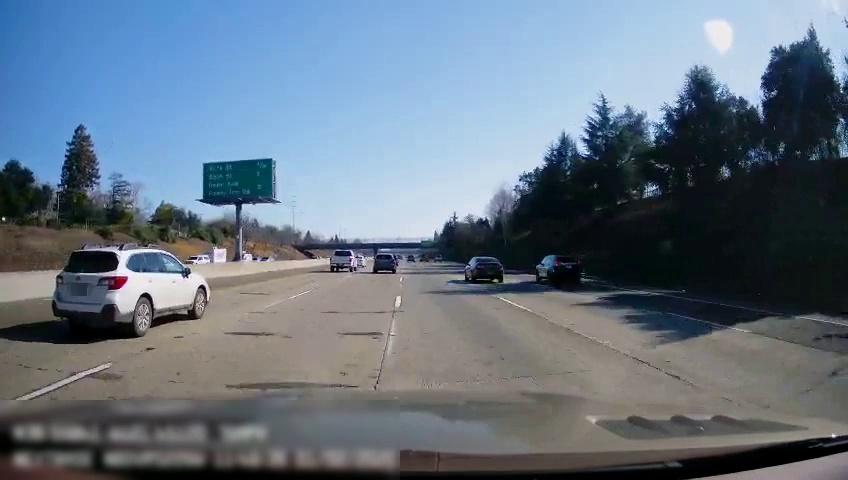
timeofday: Day
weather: Sunny
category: Drivable Space
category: Vehicles | SUV
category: Vehicles | Van
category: Vehicles | Truck
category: Vehicles | SUV
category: Vehicles | SUV
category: Vehicles | Car
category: Vehicles | SUV
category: Vehicles | Car
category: Lanes | Alternate Lane
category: Lanes | Alternate Lane
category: Lanes | Alternate Lane
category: Lanes | Current Lane
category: Lanes | Alternate Lane
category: Traffic | Signs